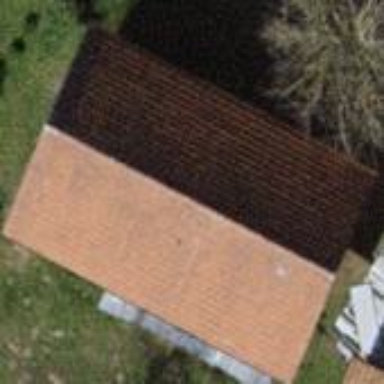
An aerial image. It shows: Gabled building.